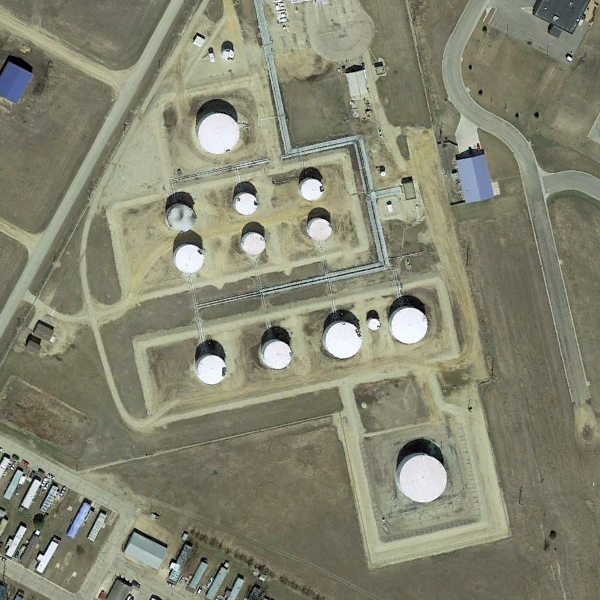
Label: StorageTanks